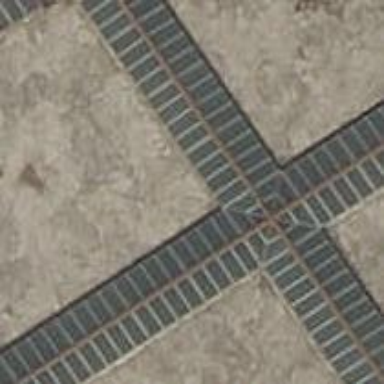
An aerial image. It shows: Railway tunnel with overhead electrified contact lines.